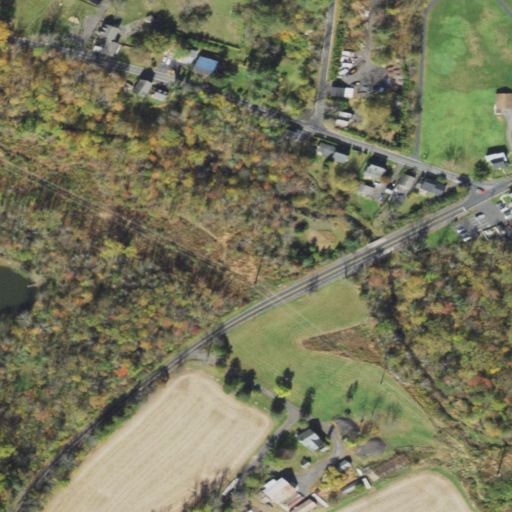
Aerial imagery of valley in Pennsylvania named Rocky Valley containing deciduous forest, open development, pasture, woody wetlands, low intensity development, mixed forest, medium intensity development, open water, and cultivated crops